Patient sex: M
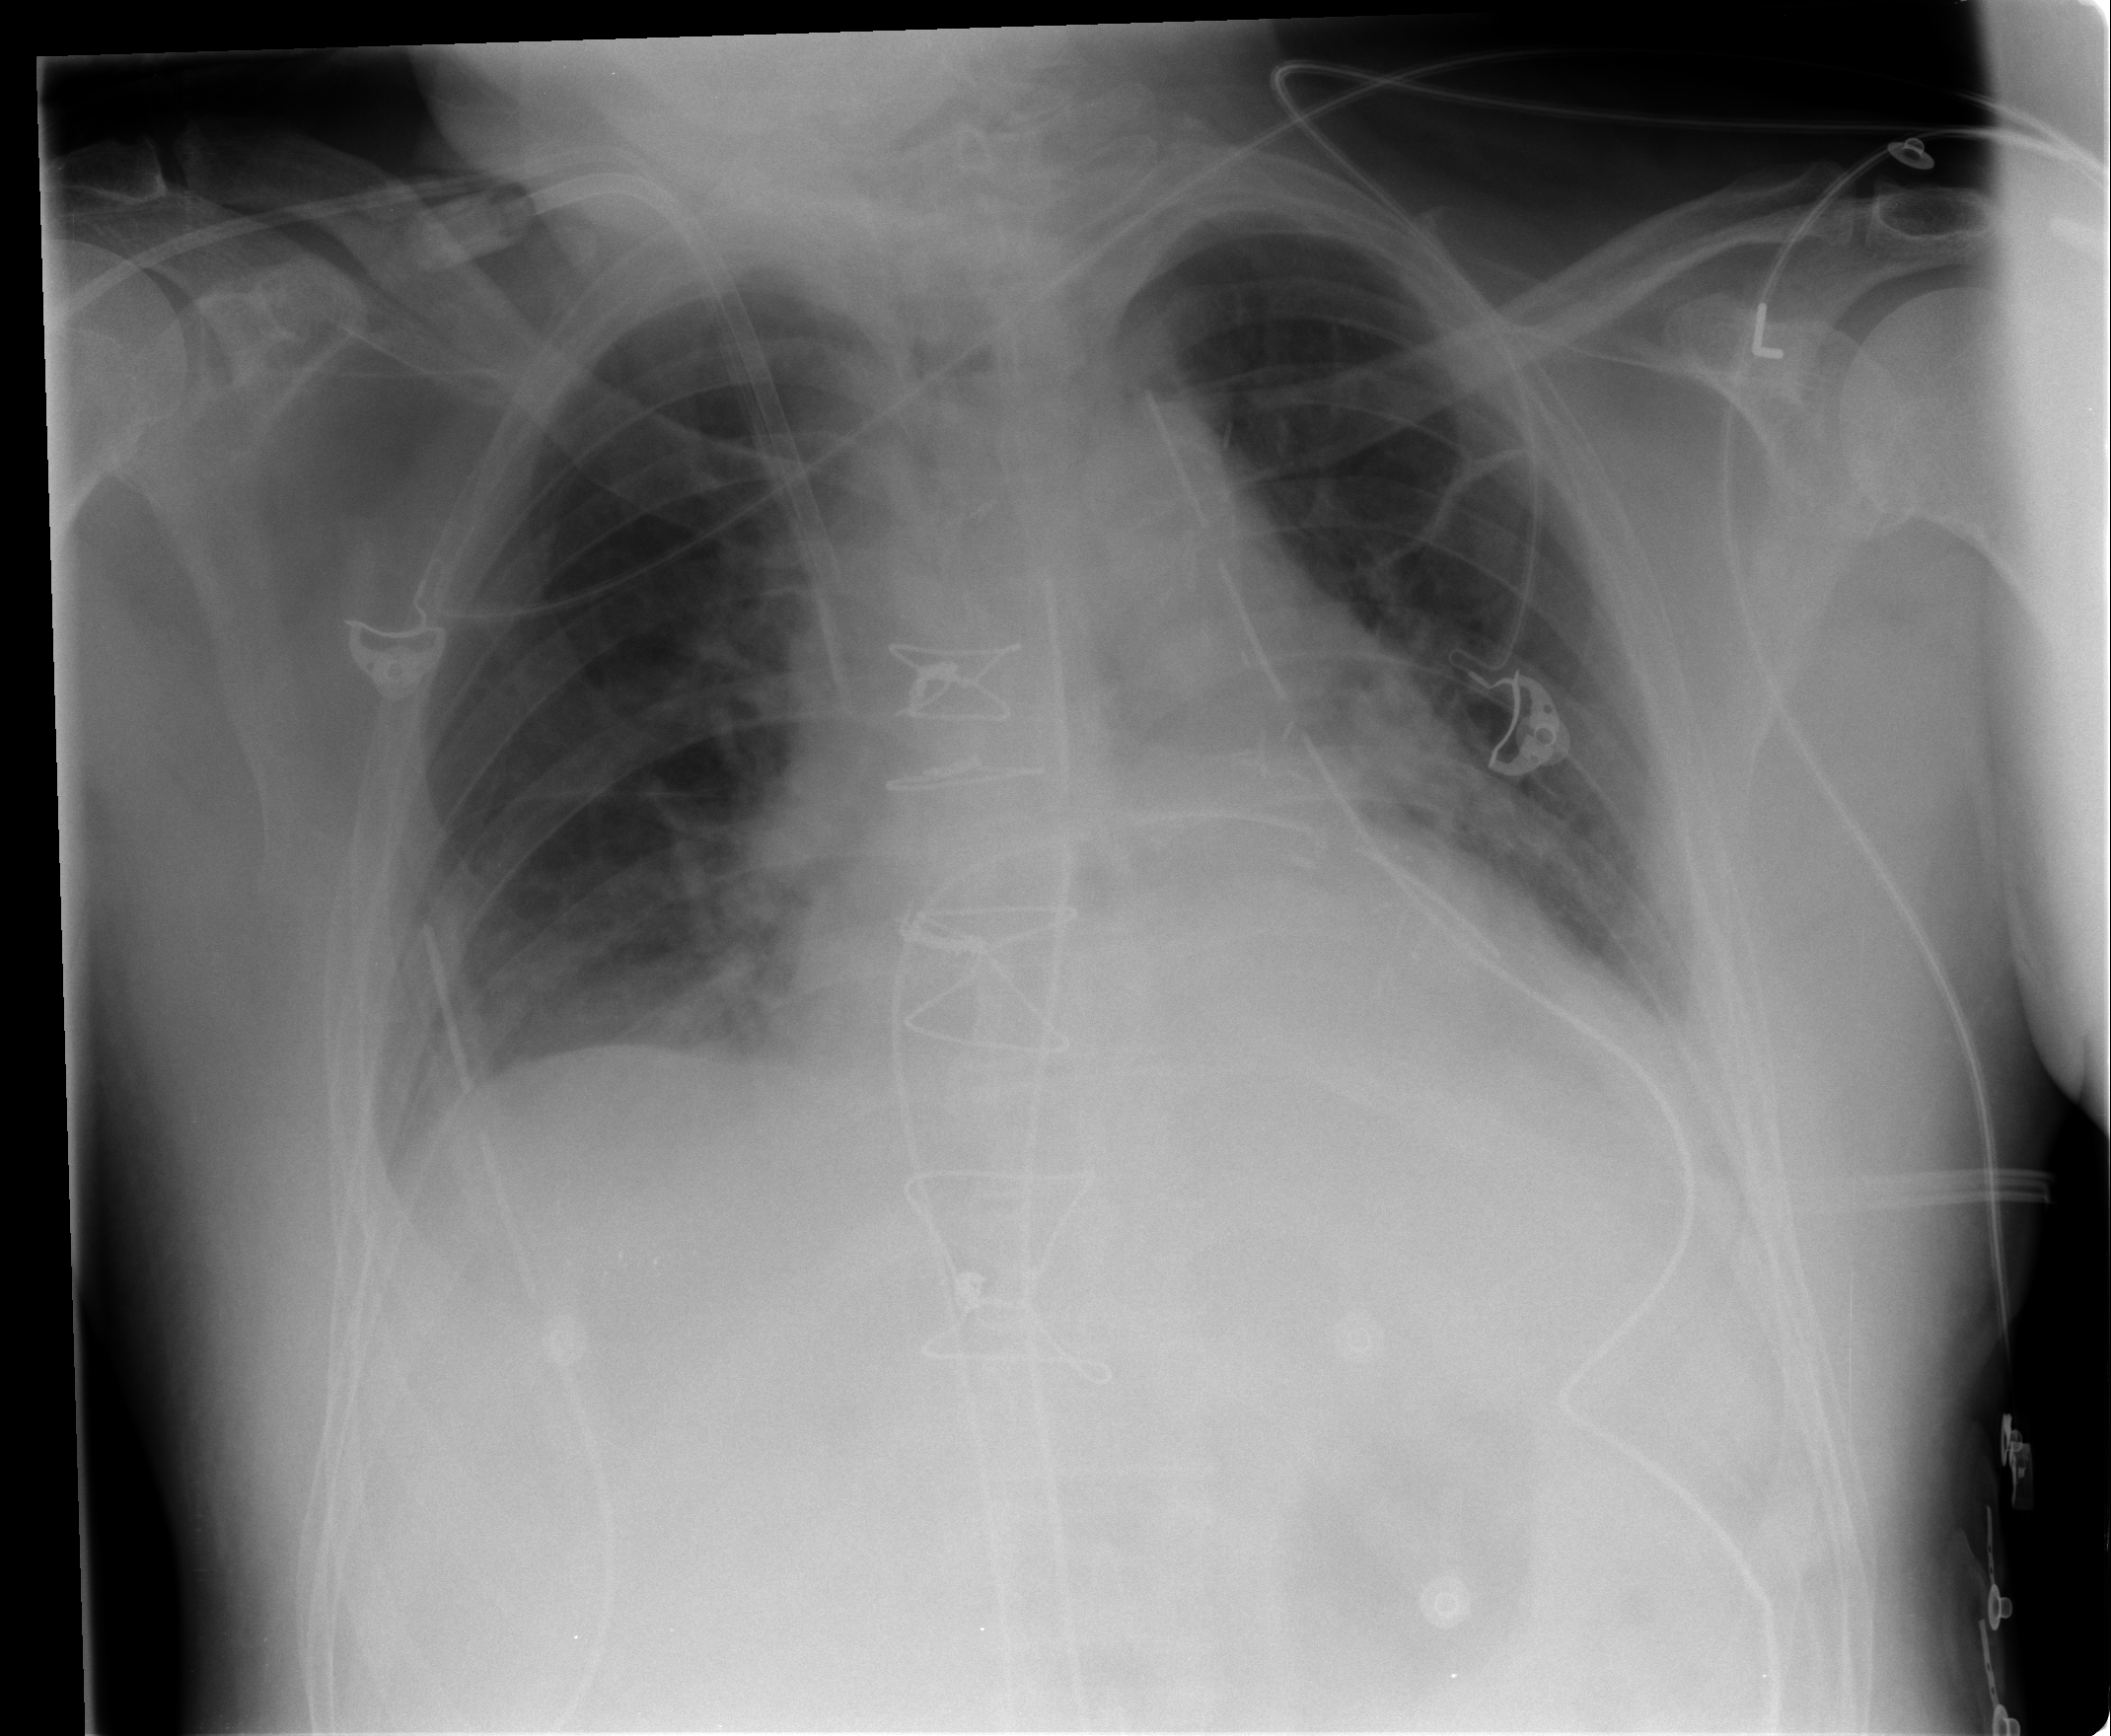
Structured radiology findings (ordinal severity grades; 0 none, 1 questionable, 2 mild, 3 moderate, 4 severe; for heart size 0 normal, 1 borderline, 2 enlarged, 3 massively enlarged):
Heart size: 2
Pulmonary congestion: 1
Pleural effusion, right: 1
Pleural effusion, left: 2
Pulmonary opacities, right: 0
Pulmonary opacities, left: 0
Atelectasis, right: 2
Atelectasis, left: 2